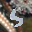
Label: 5